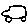
Label: car